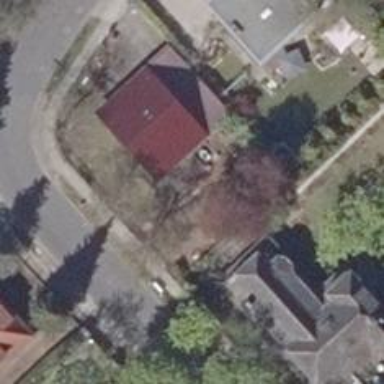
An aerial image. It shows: Detached building with half-hipped roof.